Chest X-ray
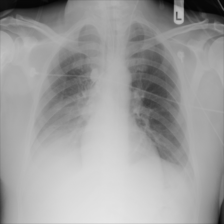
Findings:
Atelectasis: negative
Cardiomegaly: negative
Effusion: positive
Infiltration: negative
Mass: negative
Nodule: negative
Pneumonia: negative
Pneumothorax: negative
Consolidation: negative
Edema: negative
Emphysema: negative
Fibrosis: negative
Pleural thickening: negative
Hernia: negative